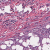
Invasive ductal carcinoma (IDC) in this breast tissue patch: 1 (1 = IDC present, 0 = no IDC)